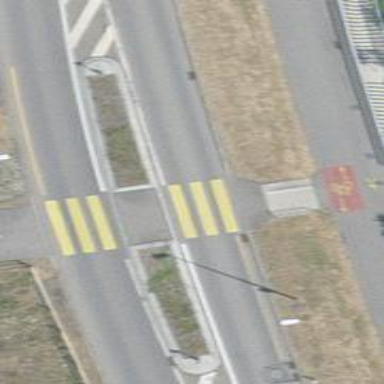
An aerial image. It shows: Uncontrolled zebra crossing with central island. The crossing is marked with zebra stripes.